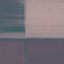
Land use / land cover: AnnualCrop